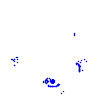
Particle: kaon